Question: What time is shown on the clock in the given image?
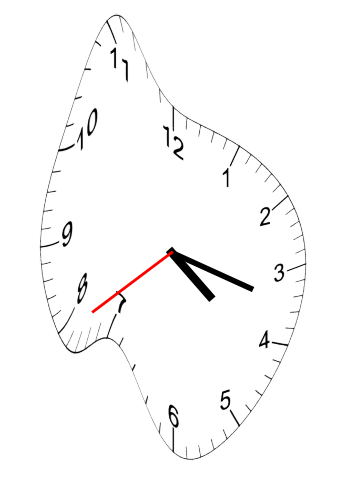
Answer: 04:17:39